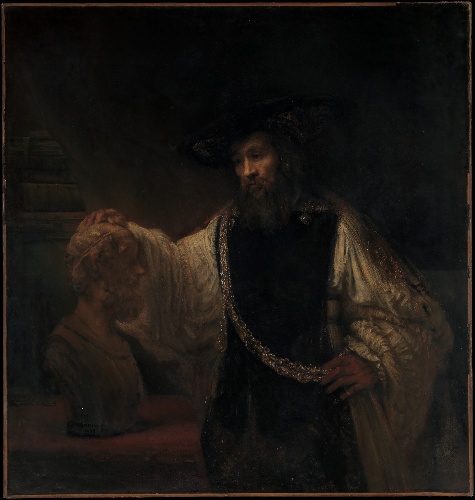
Title: Aristotle with a Bust of Homer
Artist: Rembrandt (Rembrandt van Rijn)
Artist bio: Dutch, Leiden 1606–1669 Amsterdam
Date: 1653
Object type: Painting
Classification: Paintings
Medium: Oil on canvas
Dimensions: 56 1/2 x 53 3/4 in. (143.5 x 136.5 cm)
Department: European Paintings
Credit line: Purchase, special contributions and funds given or bequeathed by friends of the Museum, 1961
Accession year: 1961
Repository: Metropolitan Museum of Art, New York, NY
Tags: Men|Portraits